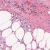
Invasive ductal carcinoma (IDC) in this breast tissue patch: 0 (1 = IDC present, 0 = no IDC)